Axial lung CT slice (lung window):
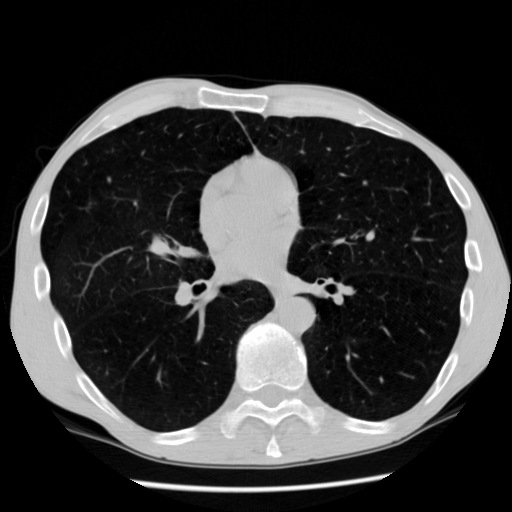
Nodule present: no